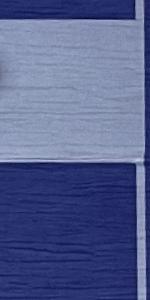
Label: Empty